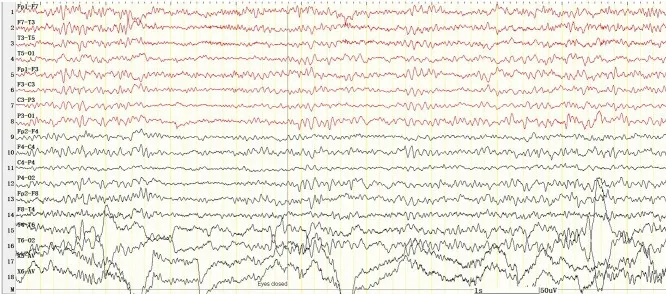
There was no epileptic discharge in VEEG 10 min after the administration of midazolam, and the background rhythm was about 8 Hz. X5, outer eyelid; X6, upper eyelid. SEN: 10 muV; HF: 70; TC: 0.1.
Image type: electrography (eeg)